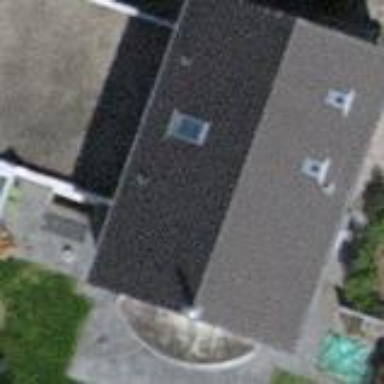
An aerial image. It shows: Gabled roofed house.